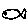
Label: fish